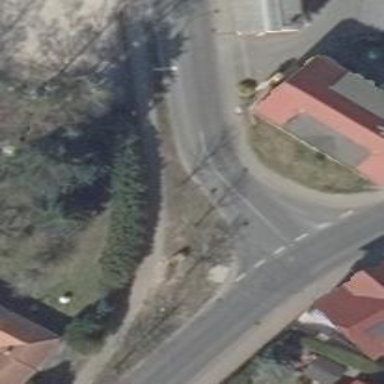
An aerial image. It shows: Sidewalk along the footway.